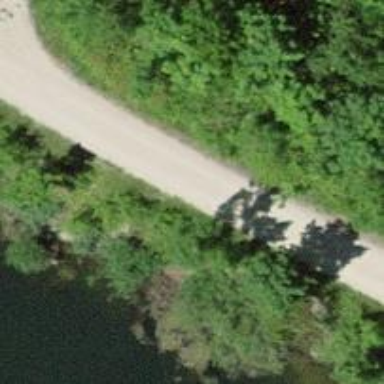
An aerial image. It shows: Gravel track with Grade 3 quality.